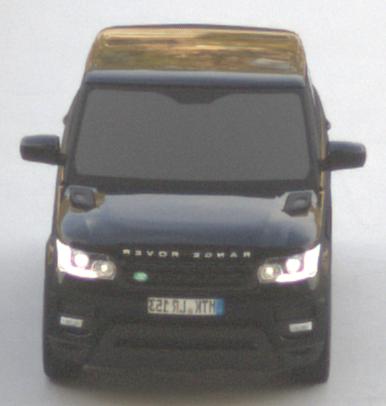
Make: Land Rover
Model: Range Rover Sport 5.0 V8 SC
Detailed model: Range Rover Sport (II)
Model produced from: 2013/09
Model produced until: 2015/07
Doors: 5
Color: black
Road condition: dry road
Daytime: morning or afternoon
Contrast: medium contrast